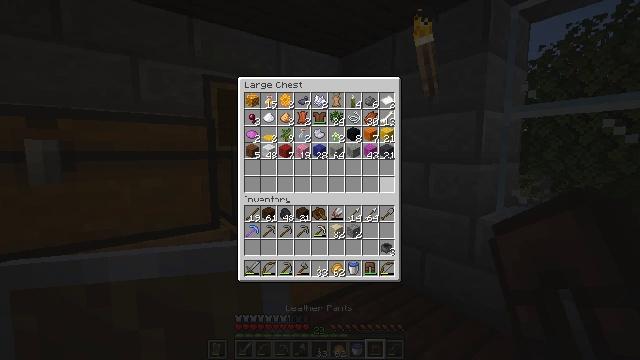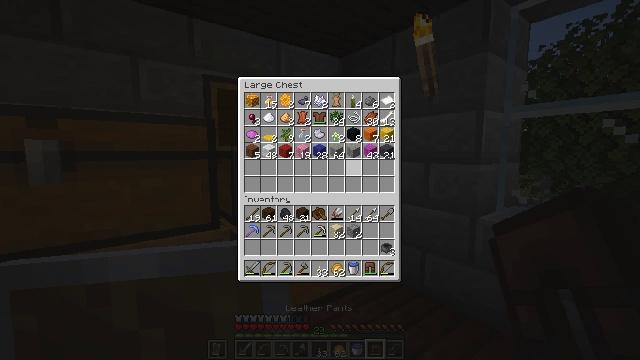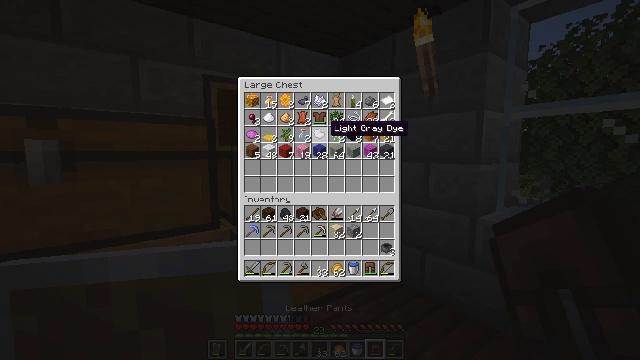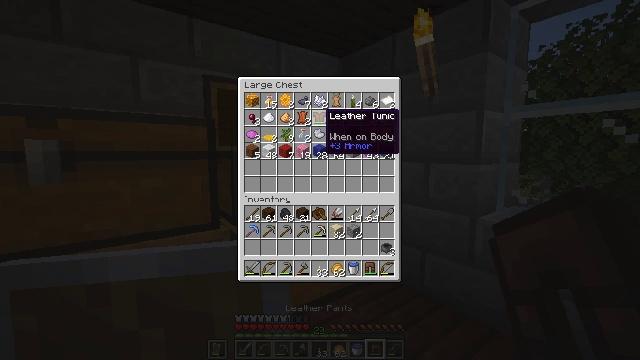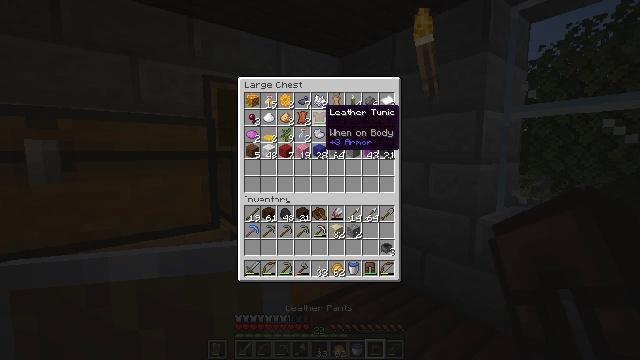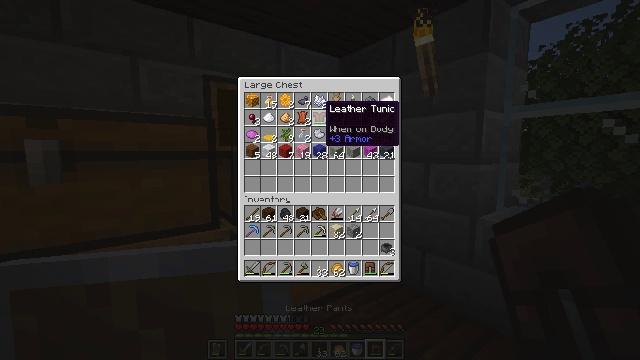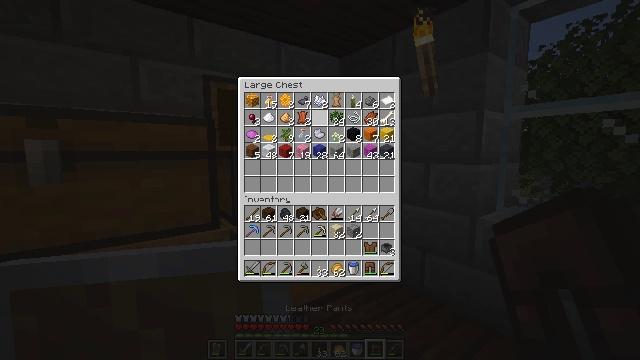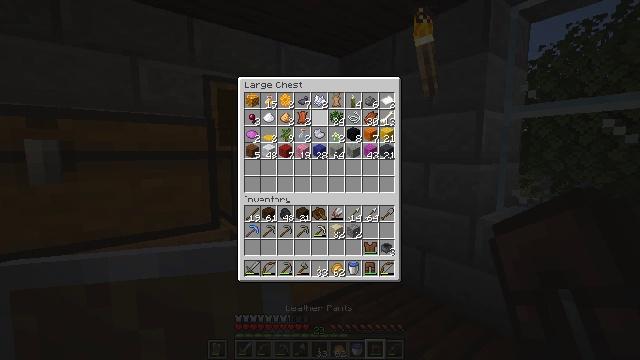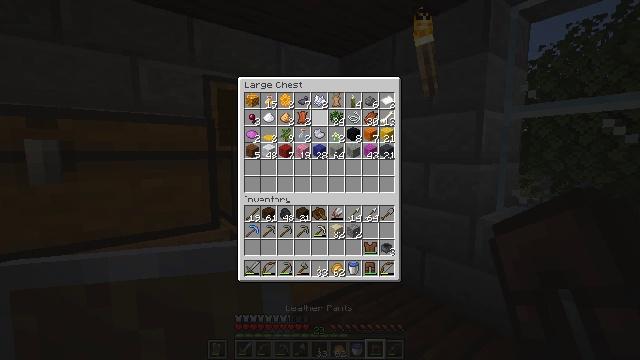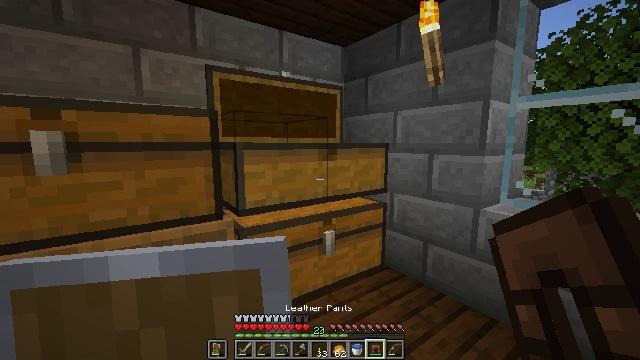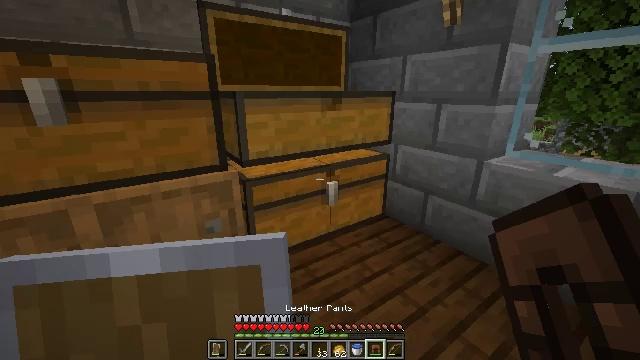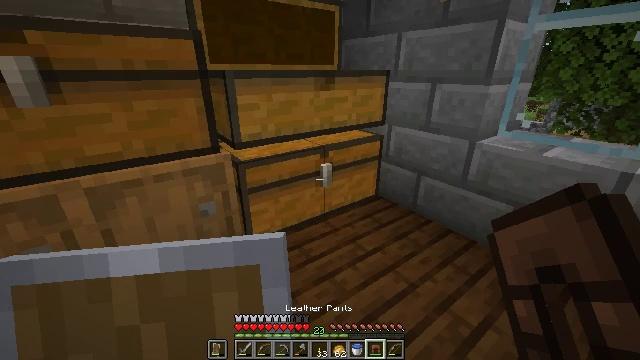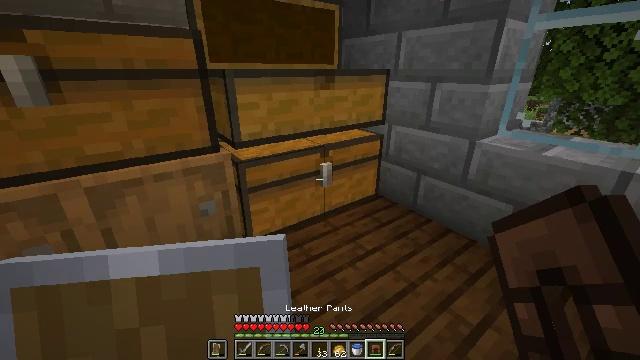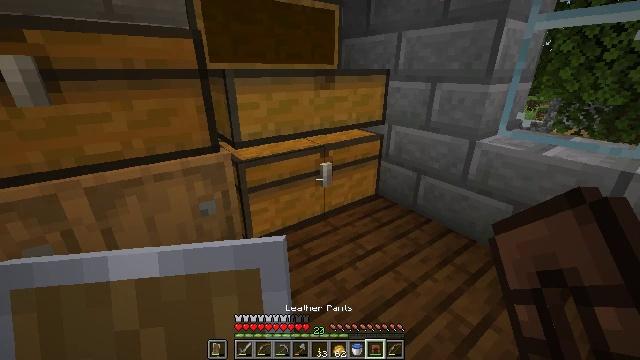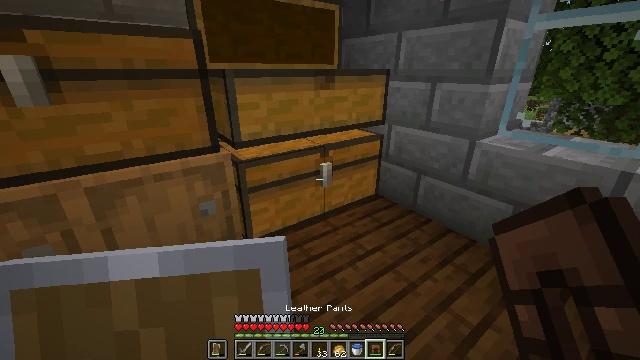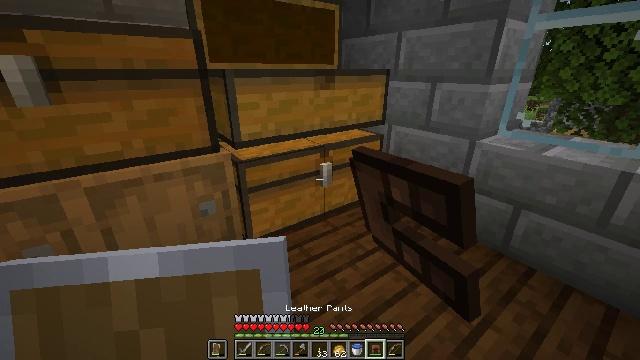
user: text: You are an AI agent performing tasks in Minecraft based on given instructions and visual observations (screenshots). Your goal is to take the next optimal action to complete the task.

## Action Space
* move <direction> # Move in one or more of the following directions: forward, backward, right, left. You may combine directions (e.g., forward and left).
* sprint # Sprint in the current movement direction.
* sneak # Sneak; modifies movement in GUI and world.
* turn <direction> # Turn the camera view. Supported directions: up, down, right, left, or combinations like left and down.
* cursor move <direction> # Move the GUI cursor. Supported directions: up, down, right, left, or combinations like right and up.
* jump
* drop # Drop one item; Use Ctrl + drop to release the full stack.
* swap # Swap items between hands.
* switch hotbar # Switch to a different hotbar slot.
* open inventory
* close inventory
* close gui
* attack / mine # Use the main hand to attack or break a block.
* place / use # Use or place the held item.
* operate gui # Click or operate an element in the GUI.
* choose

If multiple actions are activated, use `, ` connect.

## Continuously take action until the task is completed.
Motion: motion action
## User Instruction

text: Recycle the stone brick stairs from the structure.
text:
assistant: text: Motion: sneak, turn left and up
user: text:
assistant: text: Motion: sneak, turn left and up
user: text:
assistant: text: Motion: sneak, turn up
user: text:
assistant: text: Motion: sneak
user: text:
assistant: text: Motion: sneak
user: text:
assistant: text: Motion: sneak, attack / mine
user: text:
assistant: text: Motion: sneak
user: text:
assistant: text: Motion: turn down
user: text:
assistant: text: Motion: turn down
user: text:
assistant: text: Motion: turn down
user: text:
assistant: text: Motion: turn right and down
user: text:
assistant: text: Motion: no_op
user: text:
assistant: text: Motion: no_op
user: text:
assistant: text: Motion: use / place
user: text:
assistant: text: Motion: use / place
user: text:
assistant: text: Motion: use / place
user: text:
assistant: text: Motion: no_op
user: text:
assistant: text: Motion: turn left
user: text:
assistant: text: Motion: no_op
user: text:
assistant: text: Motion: no_op
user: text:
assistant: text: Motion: no_op
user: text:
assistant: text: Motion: turn right
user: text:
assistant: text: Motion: no_op
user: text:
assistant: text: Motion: turn right and down
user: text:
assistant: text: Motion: turn right and down
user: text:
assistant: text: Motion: no_op
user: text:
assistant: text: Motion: attack / mine
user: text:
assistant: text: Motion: turn up, attack / mine
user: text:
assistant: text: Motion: turn left and up
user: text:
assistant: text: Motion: turn up